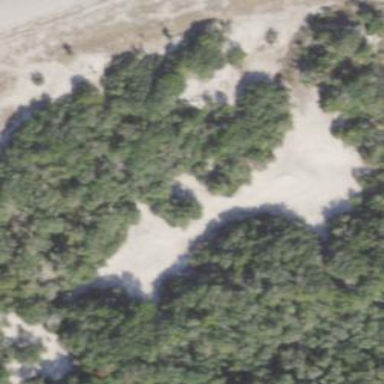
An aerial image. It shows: Sandy area in nature.